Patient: sex M, age 62
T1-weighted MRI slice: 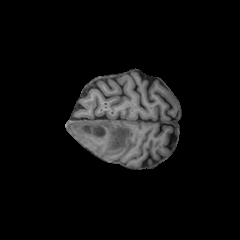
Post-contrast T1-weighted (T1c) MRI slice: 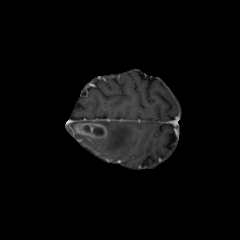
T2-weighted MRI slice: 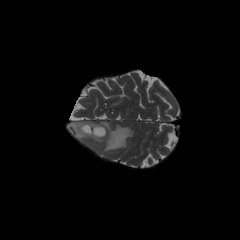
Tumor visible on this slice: yes
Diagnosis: Glioblastoma, IDH-wildtype
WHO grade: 4